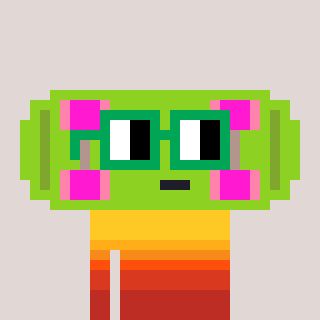
a pixel art character with square green glasses, a skateboard-shaped head and a teal-colored body on a warm background